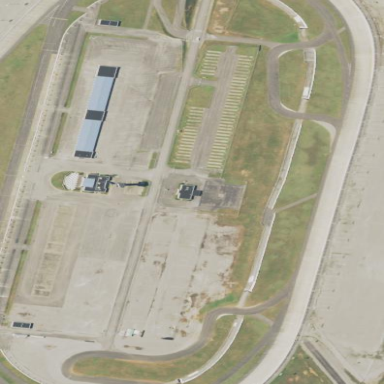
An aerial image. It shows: Concrete raceway used for motor sports.